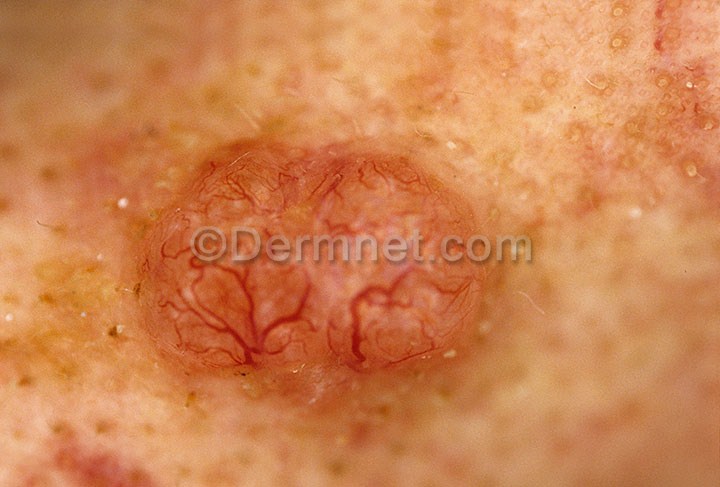
Disease: Actinic Keratosis Basal Cell Carcinoma and other Malignant Lesions